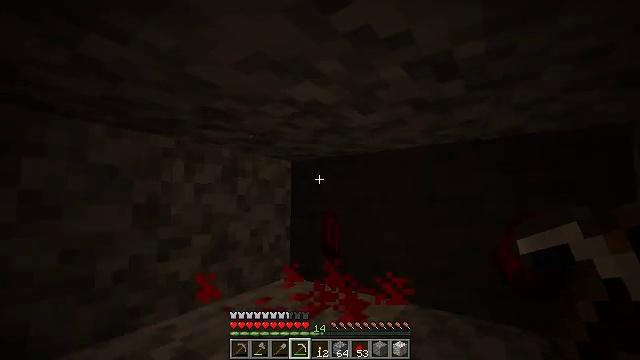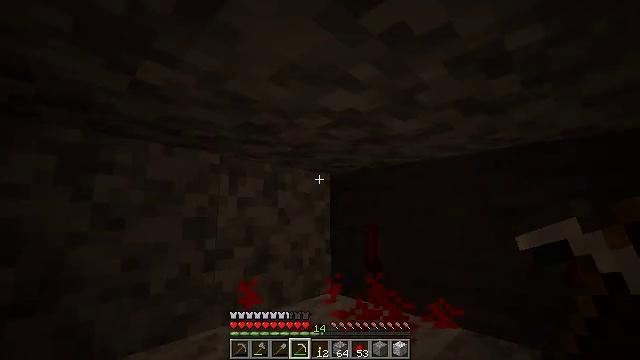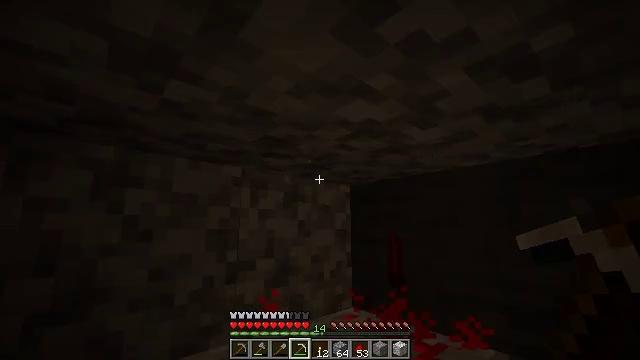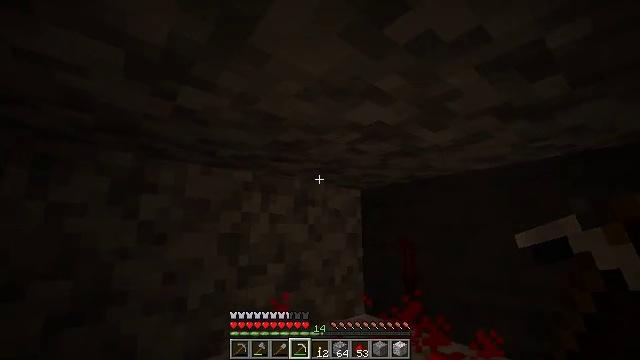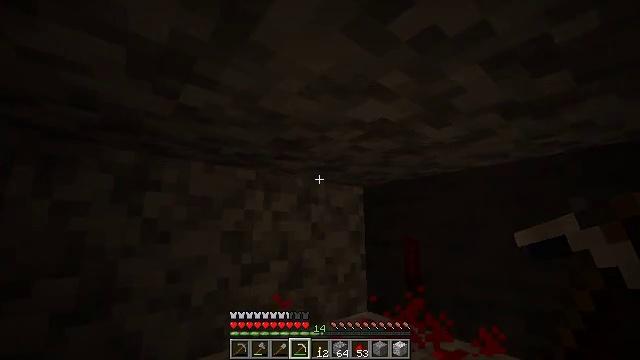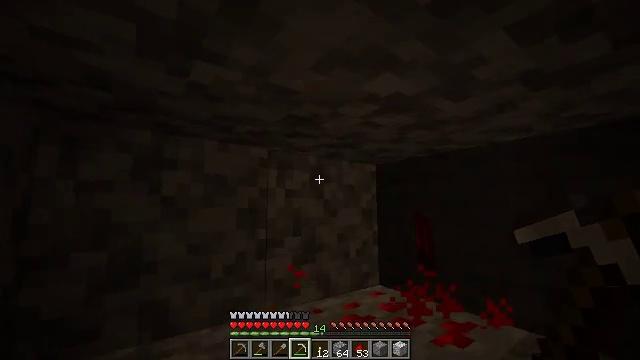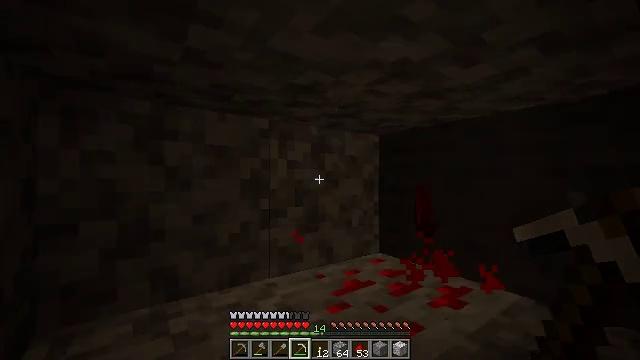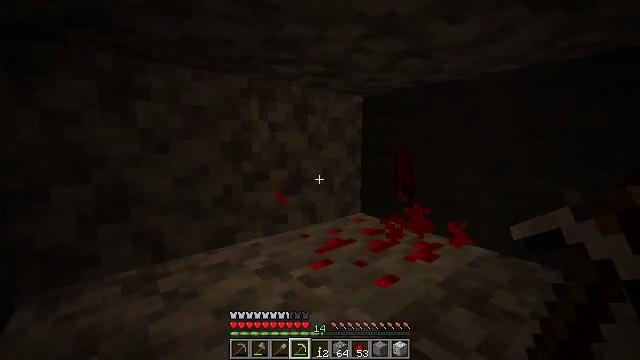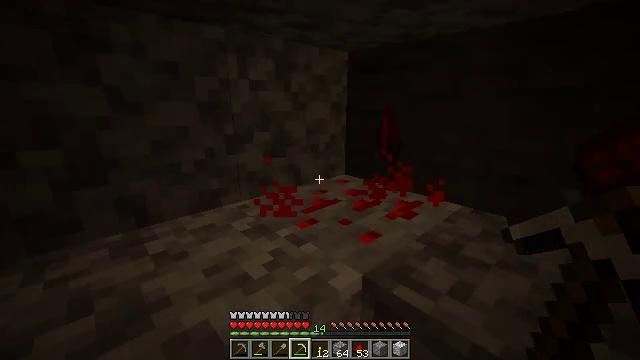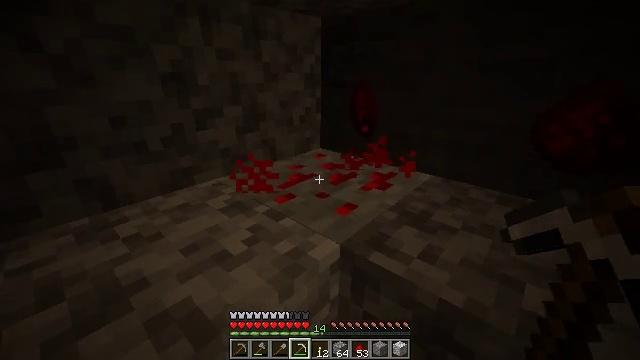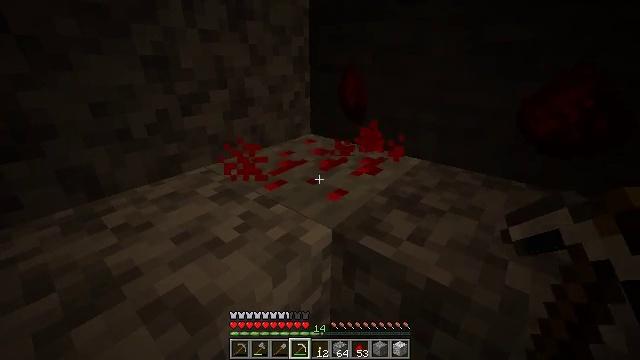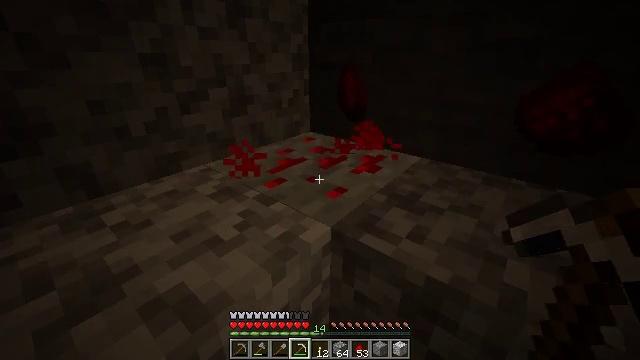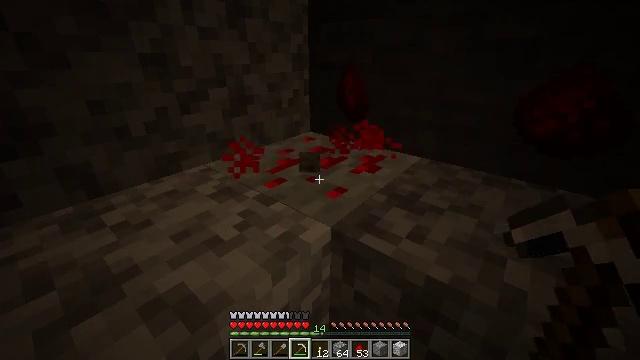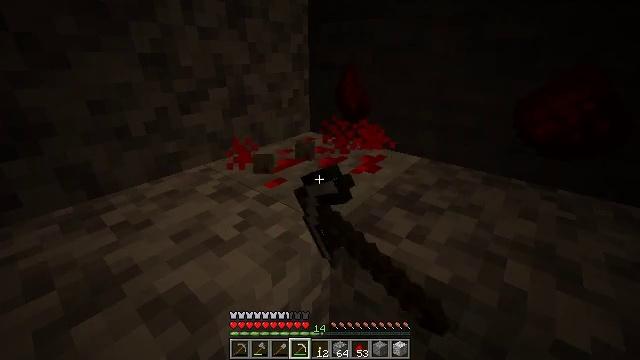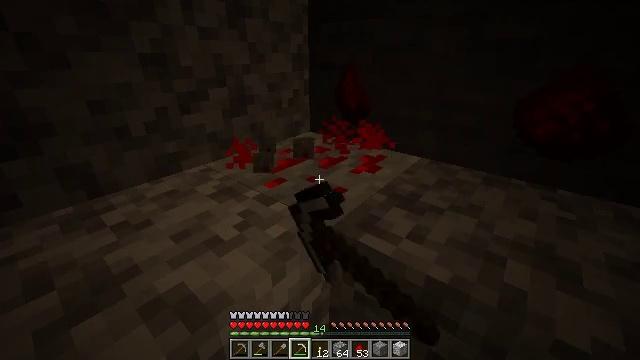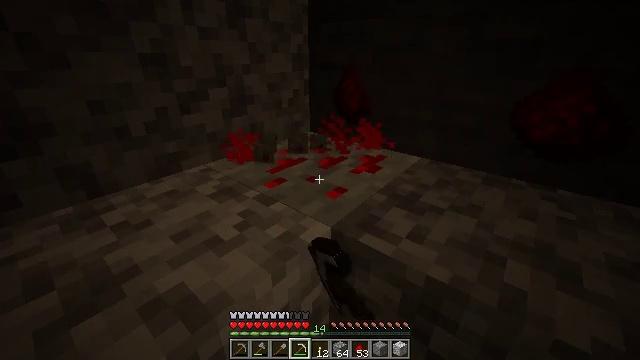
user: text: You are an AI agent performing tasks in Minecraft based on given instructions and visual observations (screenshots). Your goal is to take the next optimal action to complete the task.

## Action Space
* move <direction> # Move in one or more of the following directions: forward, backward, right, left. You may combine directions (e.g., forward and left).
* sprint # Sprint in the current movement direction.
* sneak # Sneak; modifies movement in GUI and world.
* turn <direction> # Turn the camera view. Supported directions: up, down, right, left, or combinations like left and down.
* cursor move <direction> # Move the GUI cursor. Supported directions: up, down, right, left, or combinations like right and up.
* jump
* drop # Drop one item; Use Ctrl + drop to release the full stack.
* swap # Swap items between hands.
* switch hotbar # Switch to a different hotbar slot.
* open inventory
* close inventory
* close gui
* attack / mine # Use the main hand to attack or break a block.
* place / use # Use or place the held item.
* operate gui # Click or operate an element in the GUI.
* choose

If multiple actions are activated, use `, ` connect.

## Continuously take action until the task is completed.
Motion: motion action
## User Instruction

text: Mine redstone ore deep underground.
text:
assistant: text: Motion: turn left and up
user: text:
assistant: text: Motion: turn left and up
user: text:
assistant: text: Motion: turn left and up
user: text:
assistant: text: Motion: no_op
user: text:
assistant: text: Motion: turn left and down
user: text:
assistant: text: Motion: turn down
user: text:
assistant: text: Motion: turn right and down
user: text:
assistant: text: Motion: turn right and down
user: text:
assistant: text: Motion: turn right and down
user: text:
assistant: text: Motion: turn right and down
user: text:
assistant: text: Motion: no_op
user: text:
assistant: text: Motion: attack / mine
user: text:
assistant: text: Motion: attack / mine
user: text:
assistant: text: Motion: attack / mine
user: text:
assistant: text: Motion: attack / mine
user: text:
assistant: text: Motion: attack / mine
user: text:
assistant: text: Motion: attack / mine
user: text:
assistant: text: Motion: attack / mine
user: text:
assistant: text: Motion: attack / mine
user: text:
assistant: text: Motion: attack / mine
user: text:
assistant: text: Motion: attack / mine
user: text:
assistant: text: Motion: attack / mine
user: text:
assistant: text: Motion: attack / mine
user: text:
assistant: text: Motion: attack / mine
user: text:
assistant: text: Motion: attack / mine
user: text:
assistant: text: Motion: attack / mine
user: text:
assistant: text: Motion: attack / mine
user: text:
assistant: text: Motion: attack / mine
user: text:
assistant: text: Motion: attack / mine
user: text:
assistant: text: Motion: attack / mine